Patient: sex F, age 71
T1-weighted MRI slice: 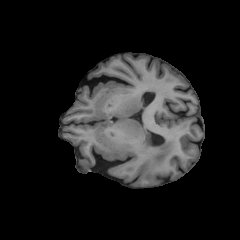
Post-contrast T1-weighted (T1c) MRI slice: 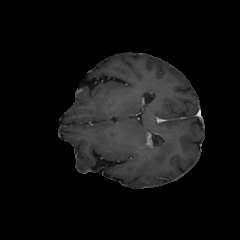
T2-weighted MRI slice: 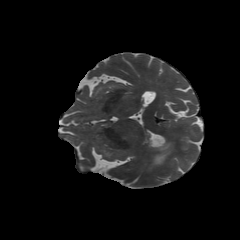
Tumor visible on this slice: yes
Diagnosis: Glioblastoma, IDH-wildtype
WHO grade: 4